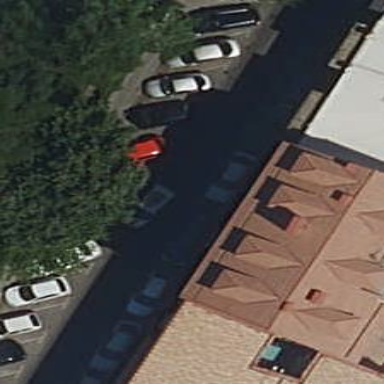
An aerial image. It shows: Parking lane area.